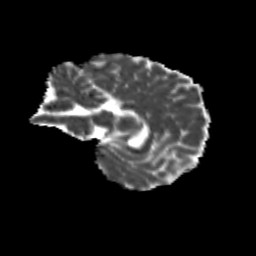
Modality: MD
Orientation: sagittal
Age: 11
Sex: female
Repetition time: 9.512 s
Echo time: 0.089 s